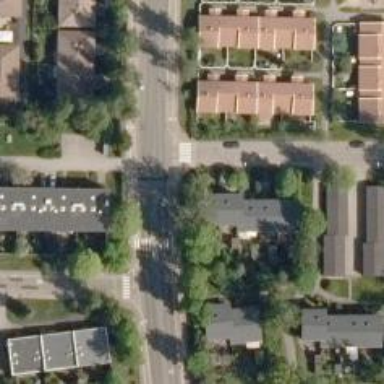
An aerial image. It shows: Uncontrolled crossing on the road.